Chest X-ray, PA view. Patient: 61 years old, sex M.
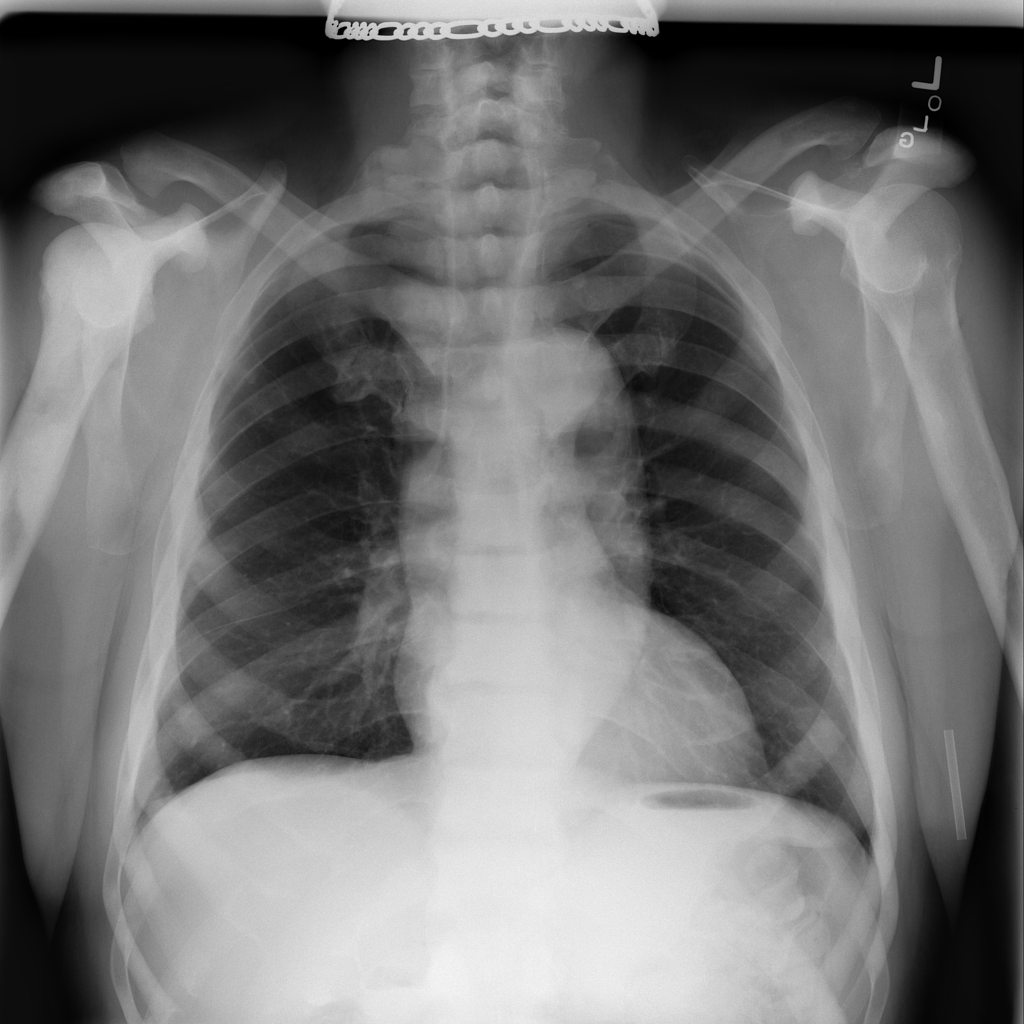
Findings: No Finding